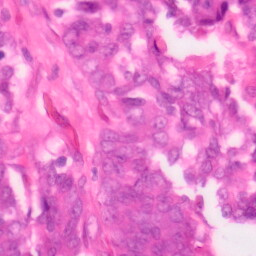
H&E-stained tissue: Colon